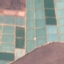
Land use / land cover class: PermanentCrop